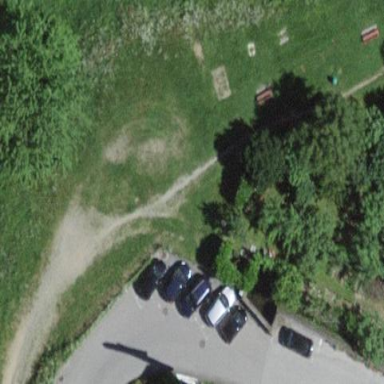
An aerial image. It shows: Playground area for leisure activities on the land.